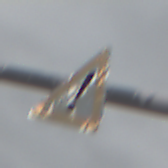
Verkehrszeichen: Gefahrenstelle
Umgebung: Outdoor, Nature
Tageszeit: Midday
Wetter: Overcast
Licht: Natural
Jahreszeit: NotSpecified
Kontrast: LowContrast